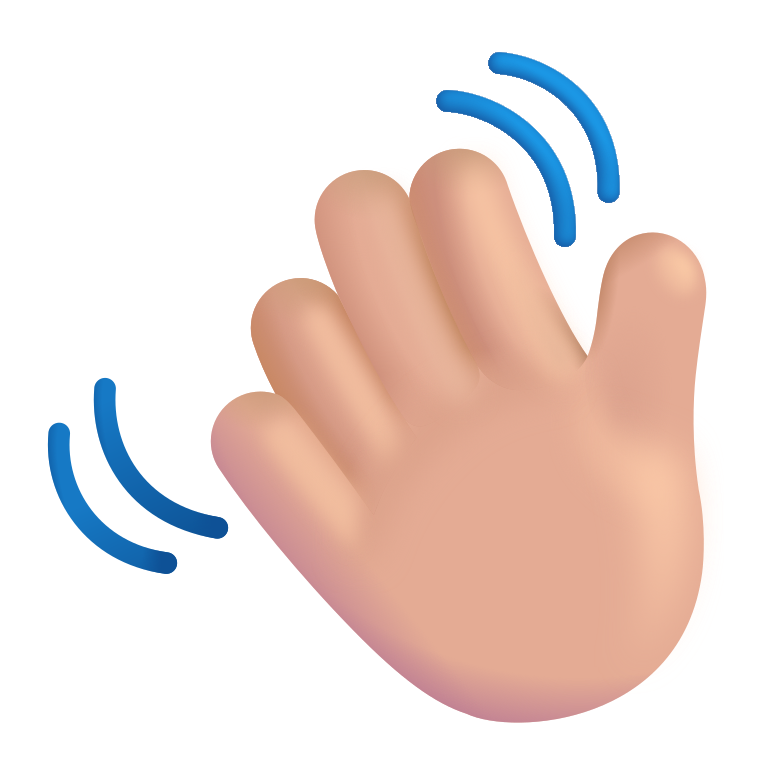
waving hand color  light